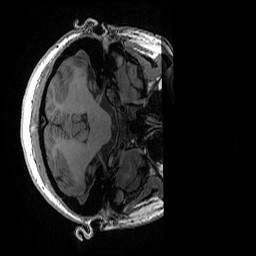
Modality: T1w
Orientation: axial
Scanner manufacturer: ge
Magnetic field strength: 3 T
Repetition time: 0.008156 s
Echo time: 0.00318 s